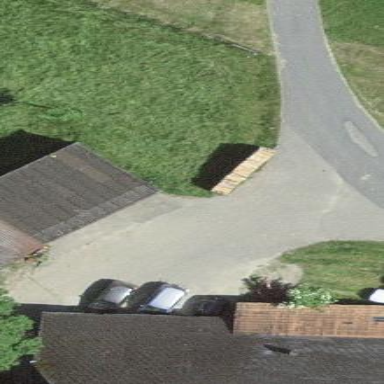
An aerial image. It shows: Shed building.